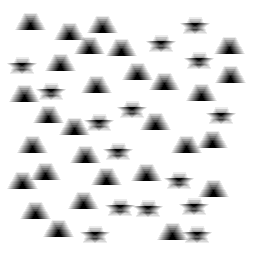
Squares: 0
Triangles: 29
Stars: 15
Total shapes: 44